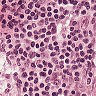
Metastatic tissue present: no